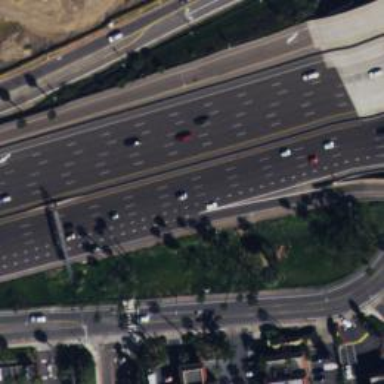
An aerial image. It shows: Motorway link.